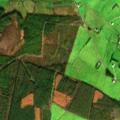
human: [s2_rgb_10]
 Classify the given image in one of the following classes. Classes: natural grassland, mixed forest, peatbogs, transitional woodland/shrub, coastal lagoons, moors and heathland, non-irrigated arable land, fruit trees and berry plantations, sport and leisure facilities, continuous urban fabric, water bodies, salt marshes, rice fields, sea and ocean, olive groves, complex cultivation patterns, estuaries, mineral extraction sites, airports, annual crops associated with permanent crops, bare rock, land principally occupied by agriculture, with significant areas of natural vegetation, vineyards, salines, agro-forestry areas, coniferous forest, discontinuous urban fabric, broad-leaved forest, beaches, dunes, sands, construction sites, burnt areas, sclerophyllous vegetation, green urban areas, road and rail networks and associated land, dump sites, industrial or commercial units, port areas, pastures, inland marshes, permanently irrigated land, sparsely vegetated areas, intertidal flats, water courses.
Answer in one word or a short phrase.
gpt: pastures, coniferous forest, transitional woodland/shrub